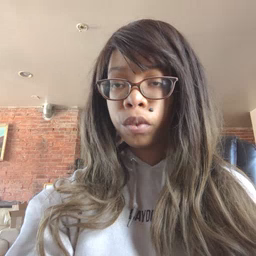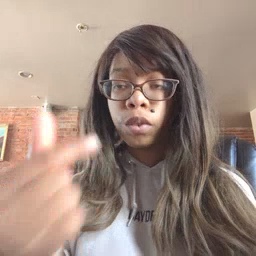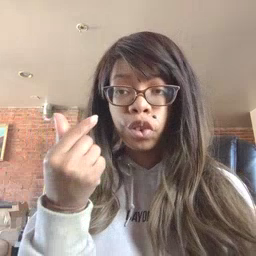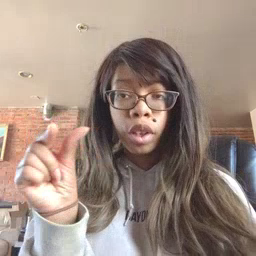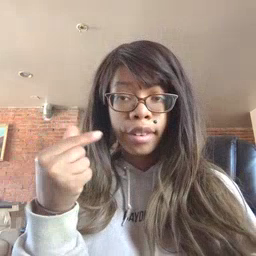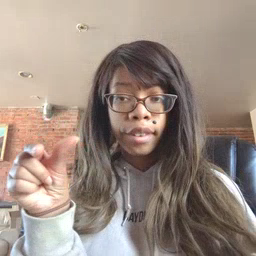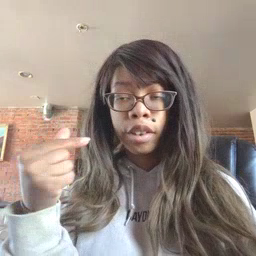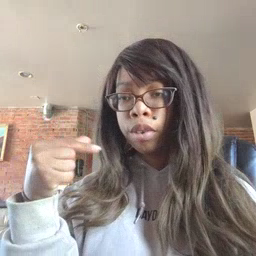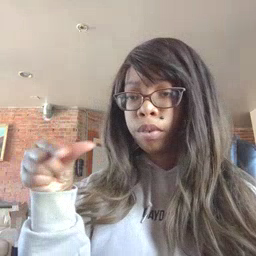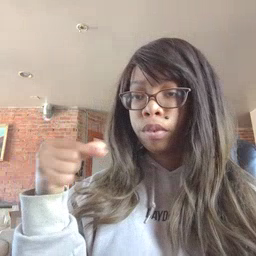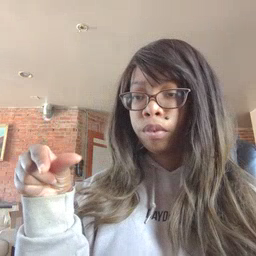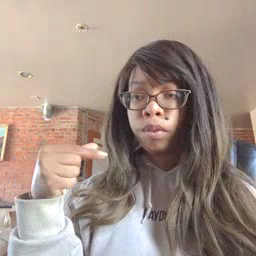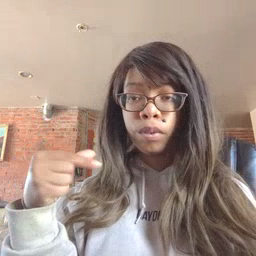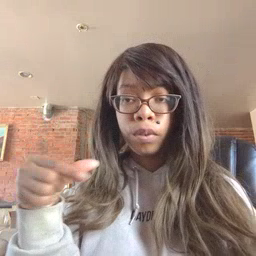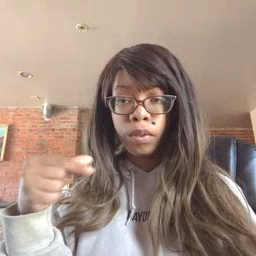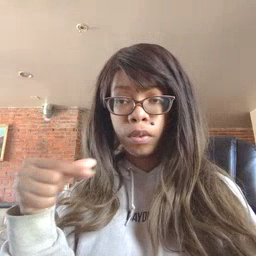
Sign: green